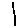
Label: line